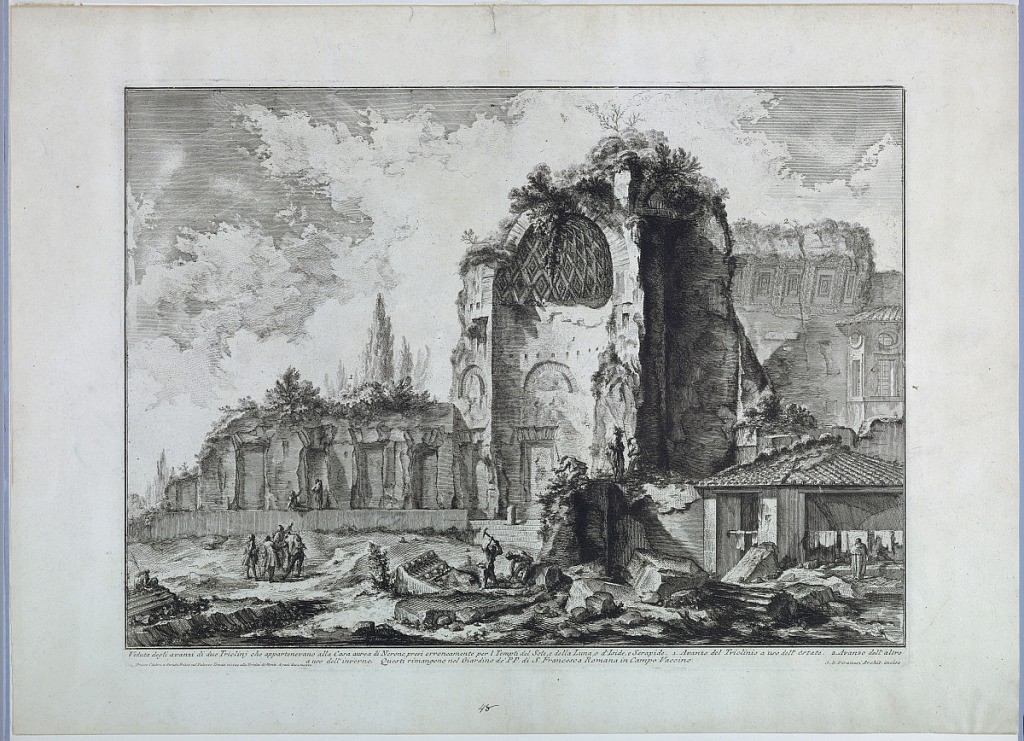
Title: Temple of Venus in Rome
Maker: Giovanni Battista Piranesi, Italian, 1720–1778
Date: after 1759
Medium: Etching
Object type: Print
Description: Horizontal rectangle. In mid-distance the ruins of the Temple of Venus; the apse at the right; marble pieces in foreground. A group of figures at left. Inscribed, lower right: "G.B. Piranesi Archt. incise"; along lower margin: "Veduta degli avanzi di due Tricliny ... Campo Vaccino"; lower left: "Presso l'autore ... Mezzo"